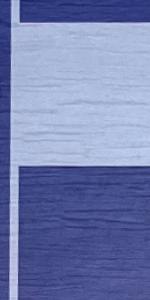
Label: Empty